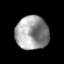
Tissue: prostate
Cell type: Epithelial cells
Senescence score: 0.1871
Nuclear area (px): 1078
Mean DAPI intensity: 154.722